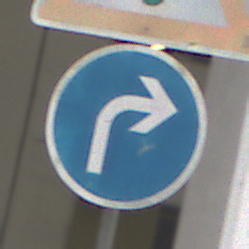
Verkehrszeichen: VorgeschriebeneFahrtrichtungRechts
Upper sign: Lichtzeichenanlage
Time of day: Midday
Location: Roofed (Urban)
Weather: Overcast
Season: NotSpecified
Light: Artificial